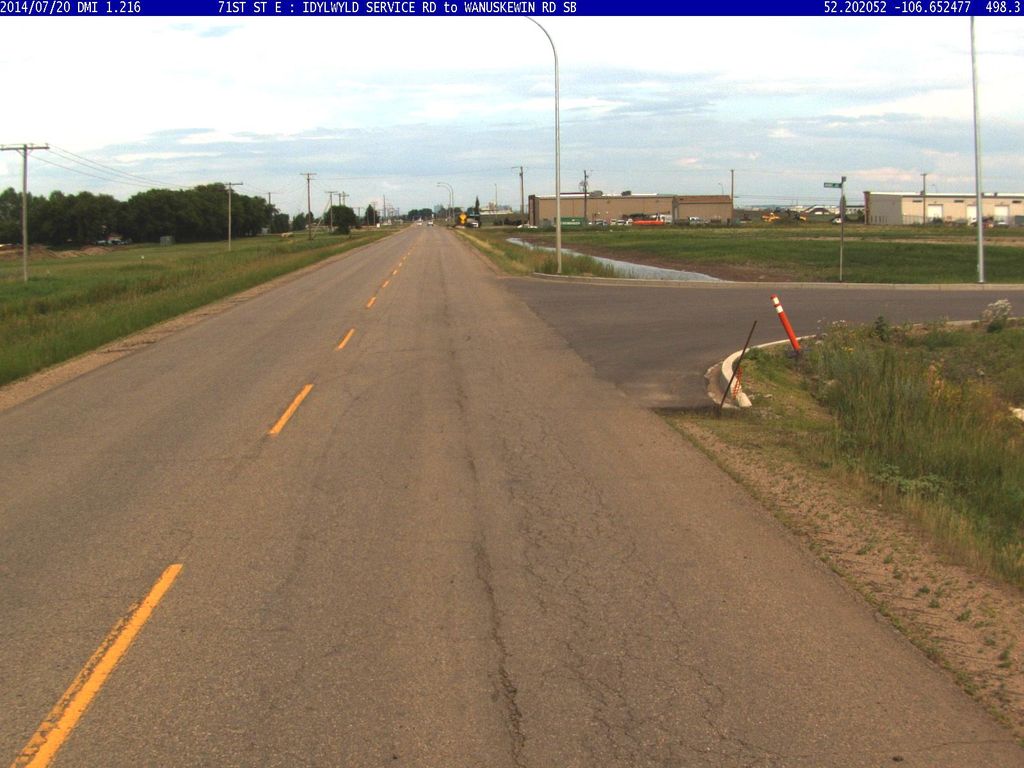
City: saskatoon